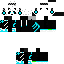
A female skeleton skin with dark skin, wearing brown helmet dressed in a blue tshirt and black pants, featuring a closed mouth.